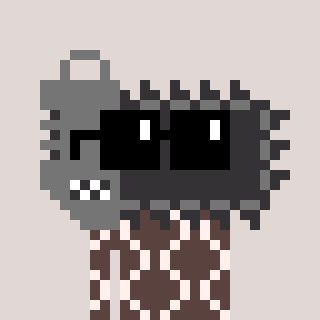
a pixel art character with square black sunglasses, a chainsaw-shaped head and a darkbrown-colored body on a warm background